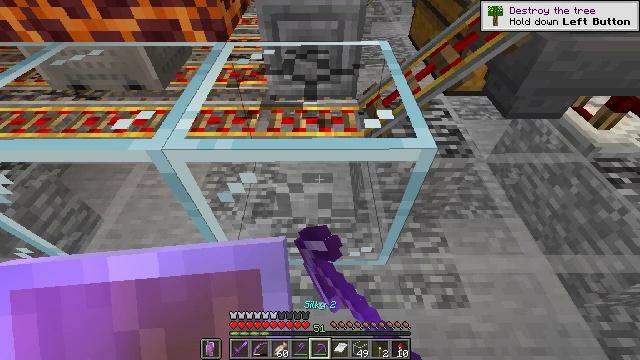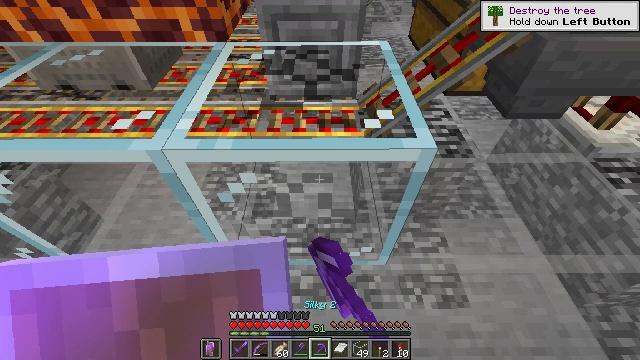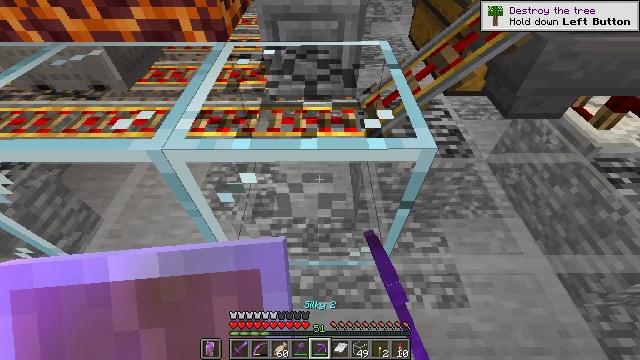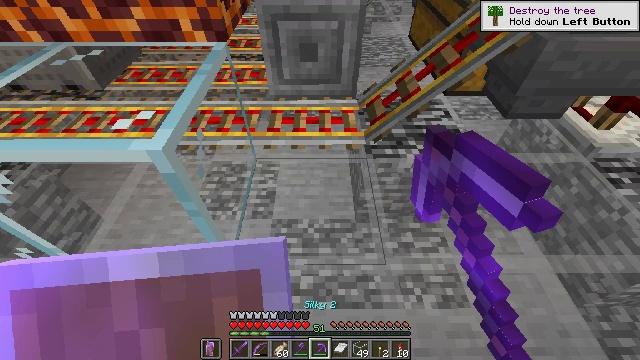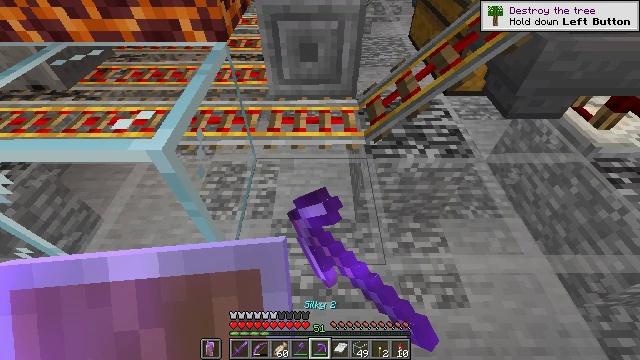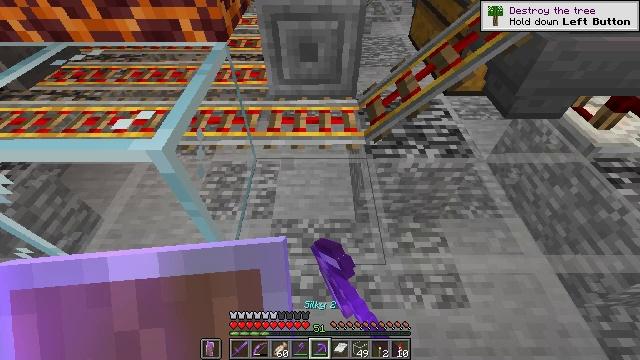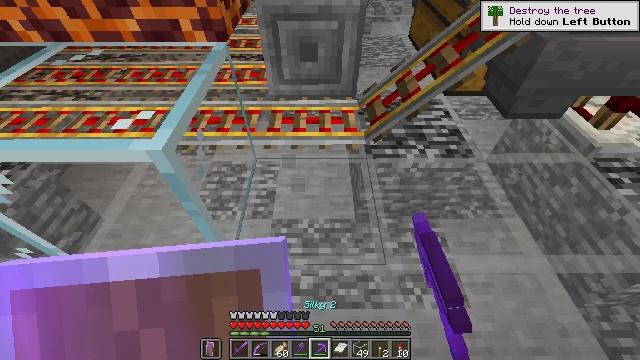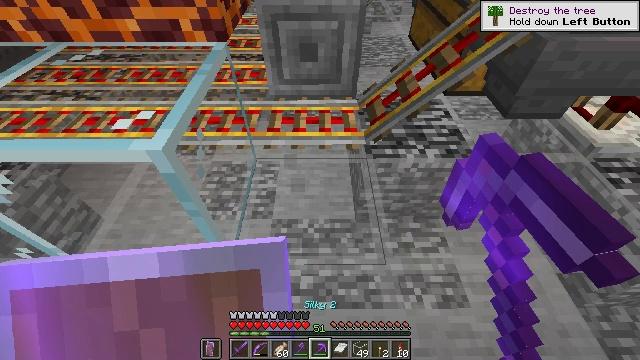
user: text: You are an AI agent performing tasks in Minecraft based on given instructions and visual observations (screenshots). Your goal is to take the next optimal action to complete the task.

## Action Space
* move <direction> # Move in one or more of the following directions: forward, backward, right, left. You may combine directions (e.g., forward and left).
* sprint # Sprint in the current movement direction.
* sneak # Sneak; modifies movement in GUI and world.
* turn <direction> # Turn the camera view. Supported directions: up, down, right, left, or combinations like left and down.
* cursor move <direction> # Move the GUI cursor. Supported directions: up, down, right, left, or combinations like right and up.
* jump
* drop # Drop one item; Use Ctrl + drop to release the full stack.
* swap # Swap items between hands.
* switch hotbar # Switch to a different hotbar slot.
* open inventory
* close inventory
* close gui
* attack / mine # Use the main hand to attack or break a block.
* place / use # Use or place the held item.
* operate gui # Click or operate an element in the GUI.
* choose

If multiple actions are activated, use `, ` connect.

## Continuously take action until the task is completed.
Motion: motion action
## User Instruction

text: Destroy the glass.
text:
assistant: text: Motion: attack / mine
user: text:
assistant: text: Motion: attack / mine
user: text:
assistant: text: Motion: attack / mine
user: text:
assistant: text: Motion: attack / mine
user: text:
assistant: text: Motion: attack / mine
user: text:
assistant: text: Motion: attack / mine
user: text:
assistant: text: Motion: attack / mine
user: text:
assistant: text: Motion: no_op